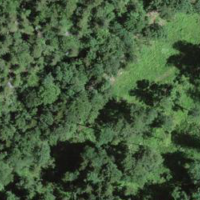
EUNIS habitat code: 41
Species observed at this site:
Stellaria nemorum